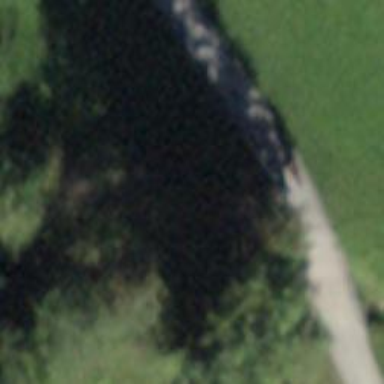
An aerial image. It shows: Bench.